Field crop: tomato
Growth stage: 2
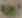
Species: solanum